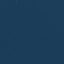
Land use / land cover: SeaLake